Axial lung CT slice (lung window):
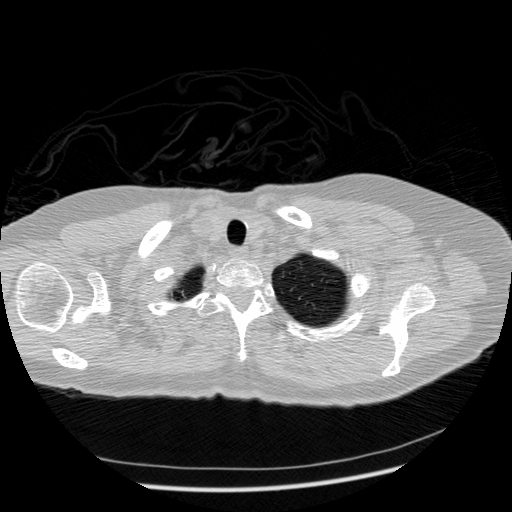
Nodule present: no